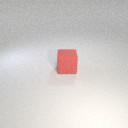
large red rubber cube